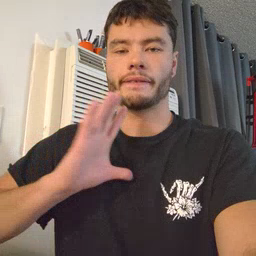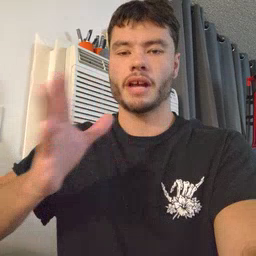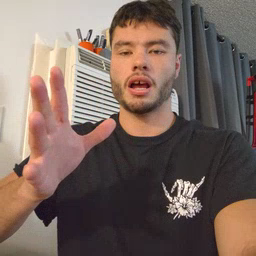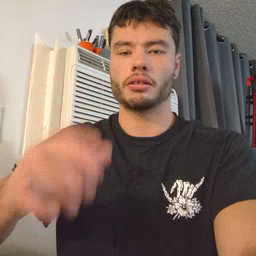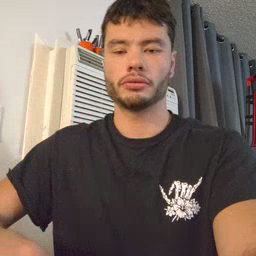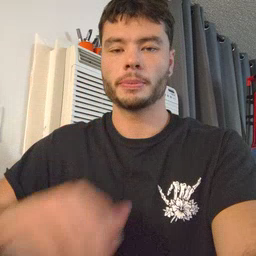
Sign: fine